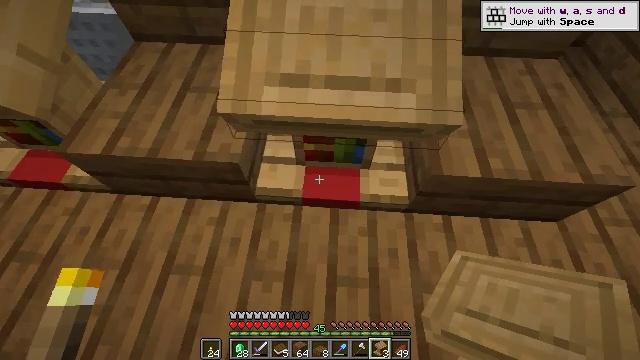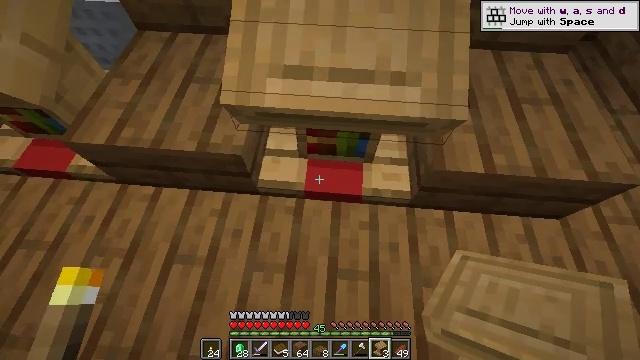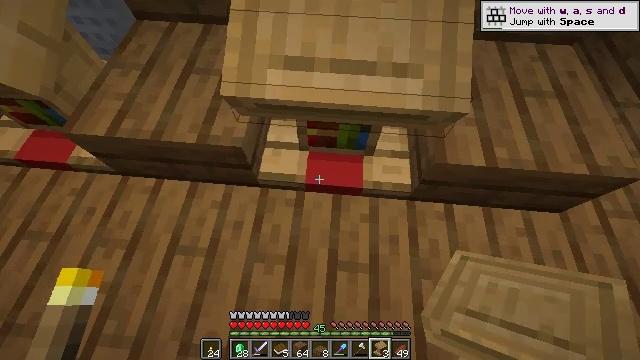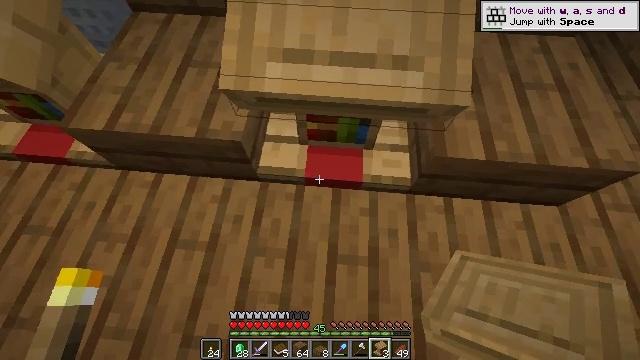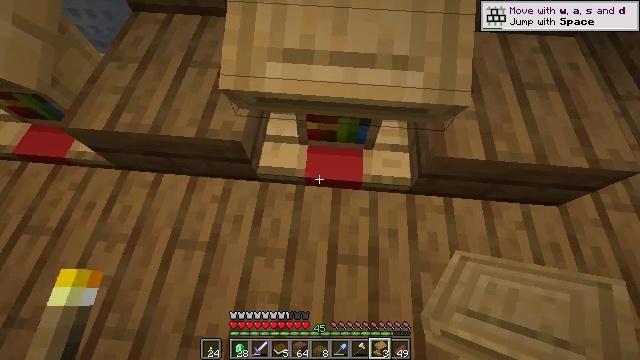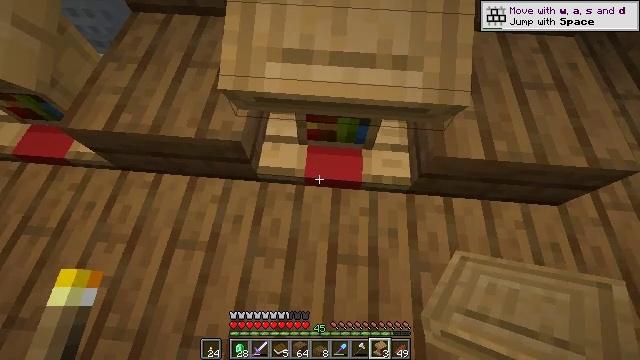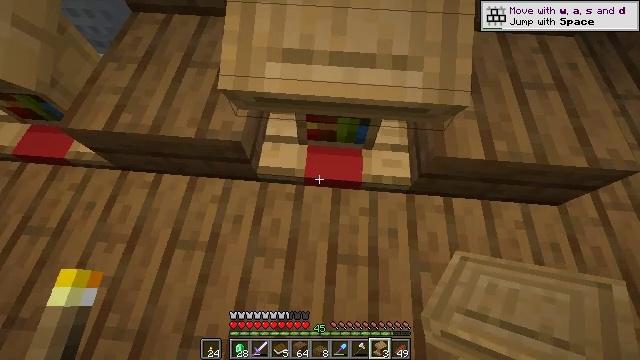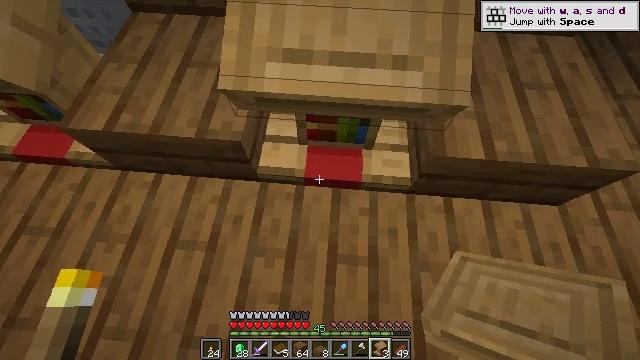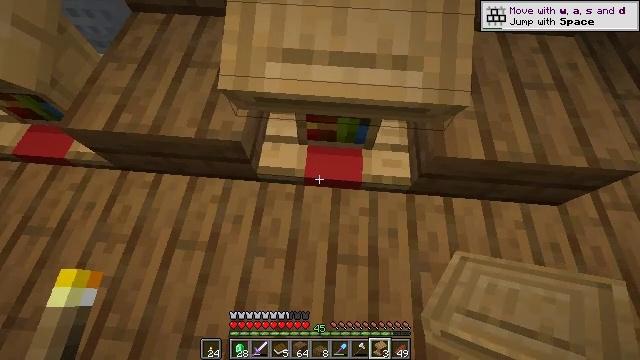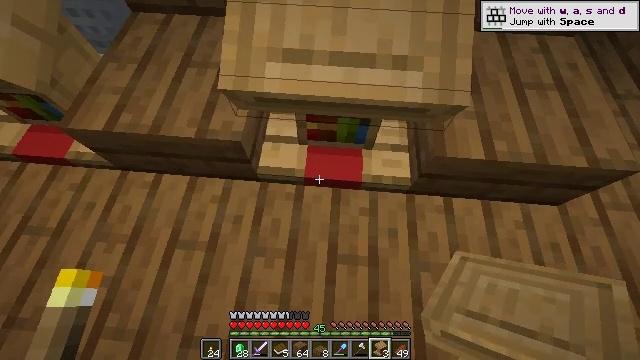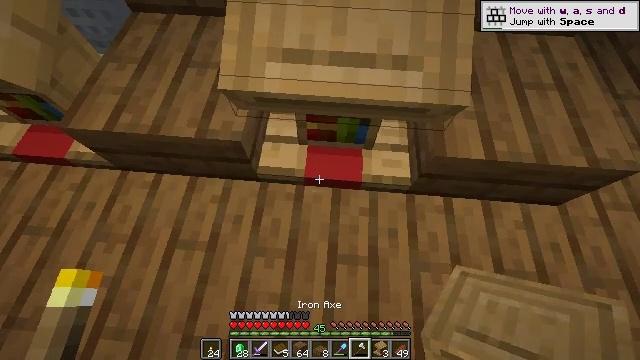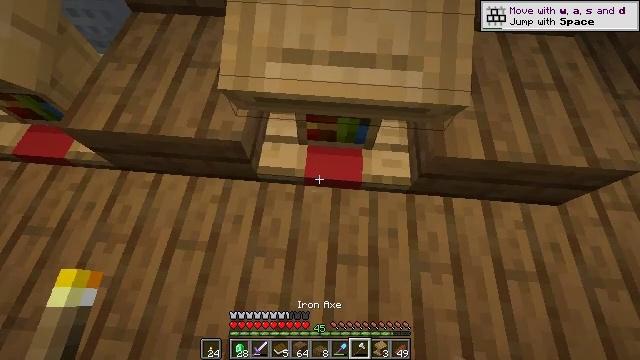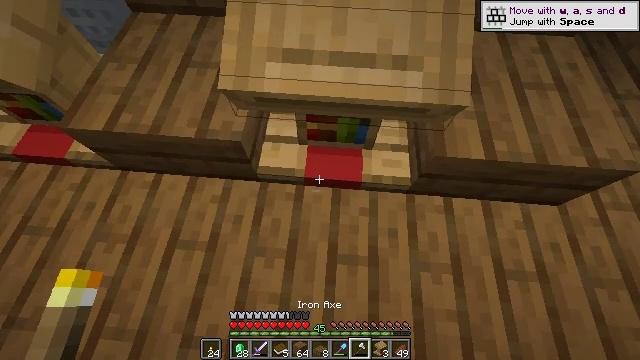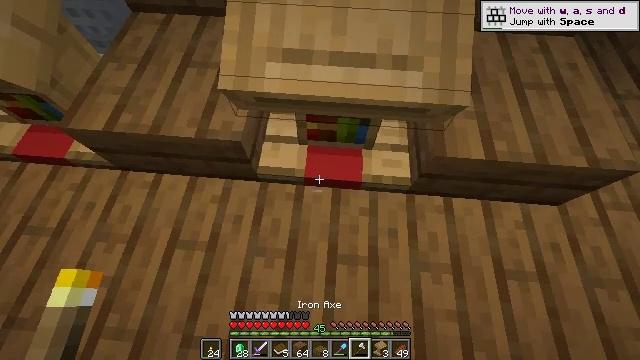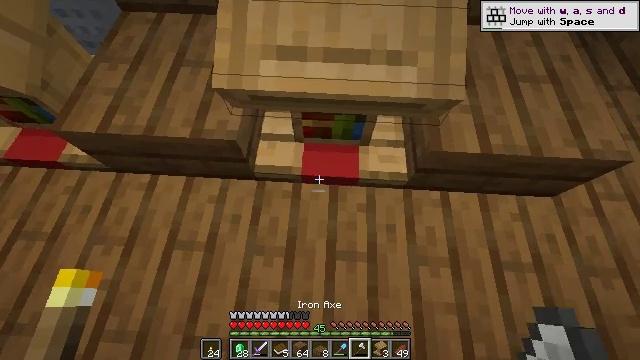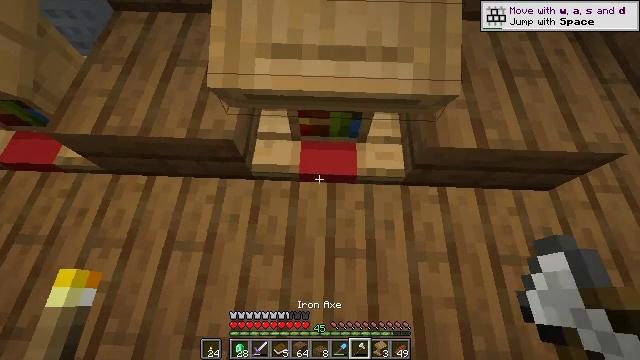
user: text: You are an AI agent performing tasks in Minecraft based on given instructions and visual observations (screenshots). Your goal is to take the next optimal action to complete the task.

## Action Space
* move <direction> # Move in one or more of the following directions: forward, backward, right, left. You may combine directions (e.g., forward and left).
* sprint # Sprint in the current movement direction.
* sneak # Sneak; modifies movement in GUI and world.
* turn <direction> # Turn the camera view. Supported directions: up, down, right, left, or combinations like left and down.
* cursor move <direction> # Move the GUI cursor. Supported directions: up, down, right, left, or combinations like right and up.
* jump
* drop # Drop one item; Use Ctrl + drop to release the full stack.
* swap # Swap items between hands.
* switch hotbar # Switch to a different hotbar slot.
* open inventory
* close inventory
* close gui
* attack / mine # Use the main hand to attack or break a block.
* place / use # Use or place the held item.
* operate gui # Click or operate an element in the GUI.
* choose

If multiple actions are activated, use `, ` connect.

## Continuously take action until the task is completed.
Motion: motion action
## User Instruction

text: Mine spruce planks to gather materials.
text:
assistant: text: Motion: turn left and down
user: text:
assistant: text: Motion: turn down
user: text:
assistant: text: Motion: turn down
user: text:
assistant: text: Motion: no_op
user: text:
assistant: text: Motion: no_op
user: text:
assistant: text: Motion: no_op
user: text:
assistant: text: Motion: no_op
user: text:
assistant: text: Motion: no_op
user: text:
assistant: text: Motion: no_op
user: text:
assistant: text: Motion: no_op
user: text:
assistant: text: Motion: no_op
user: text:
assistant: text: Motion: no_op
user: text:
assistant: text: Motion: no_op
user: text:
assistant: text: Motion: turn right
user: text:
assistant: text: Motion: turn right
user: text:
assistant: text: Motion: turn right
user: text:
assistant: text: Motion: no_op
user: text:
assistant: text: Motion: no_op
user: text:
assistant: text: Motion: no_op
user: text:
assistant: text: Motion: attack / mine
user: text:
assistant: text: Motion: attack / mine
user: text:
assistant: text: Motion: attack / mine
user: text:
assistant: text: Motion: attack / mine
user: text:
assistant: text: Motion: attack / mine
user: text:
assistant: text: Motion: attack / mine
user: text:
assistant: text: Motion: attack / mine
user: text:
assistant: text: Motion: attack / mine
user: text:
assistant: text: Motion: attack / mine
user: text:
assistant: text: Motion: attack / mine
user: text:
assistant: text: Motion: attack / mine